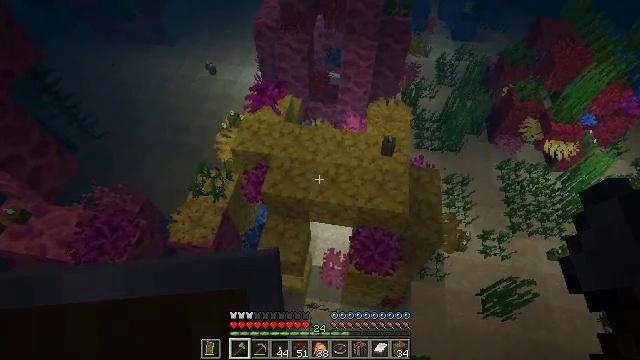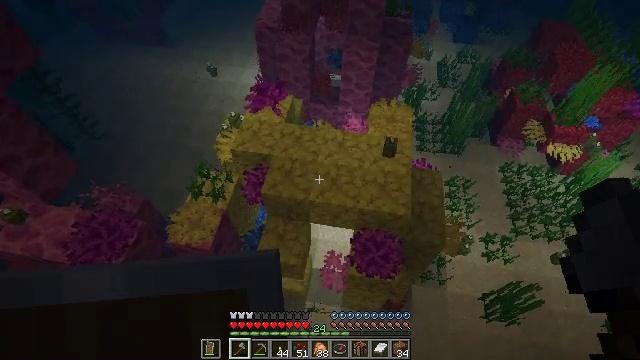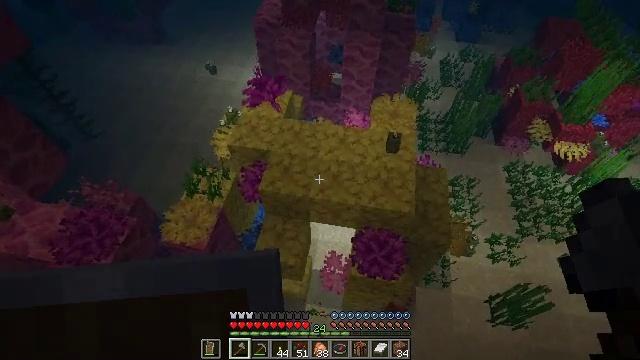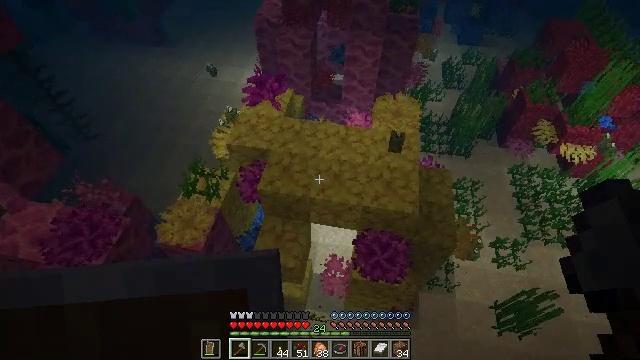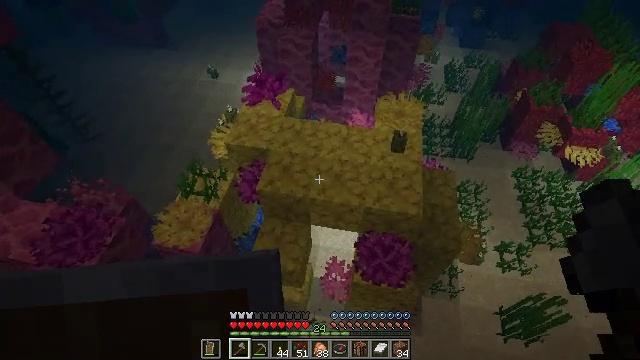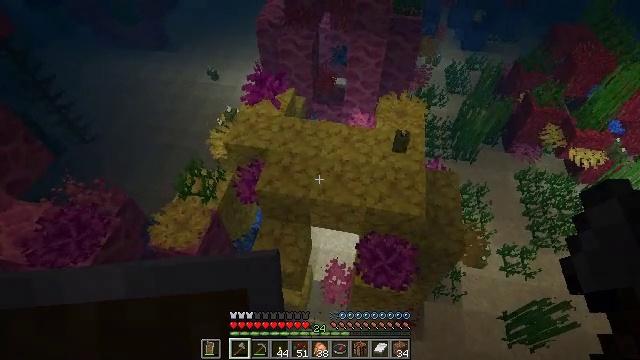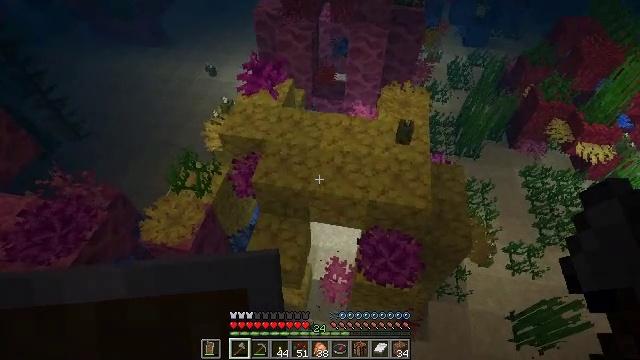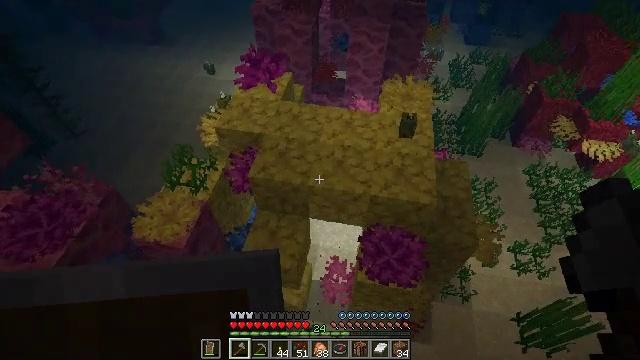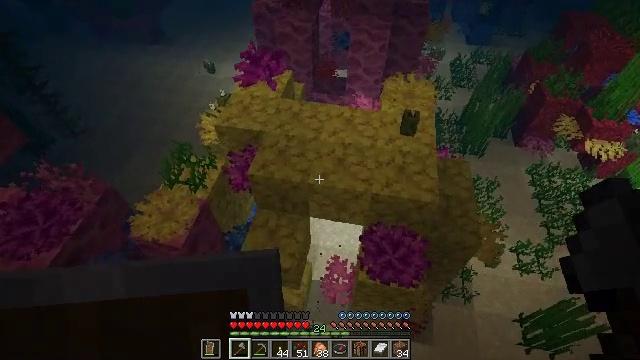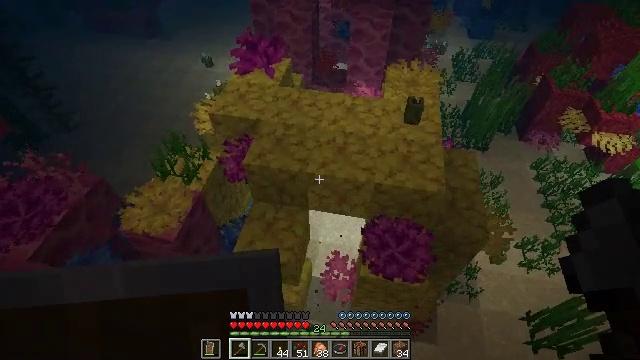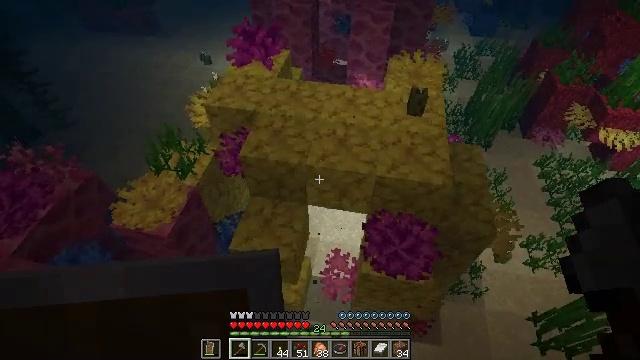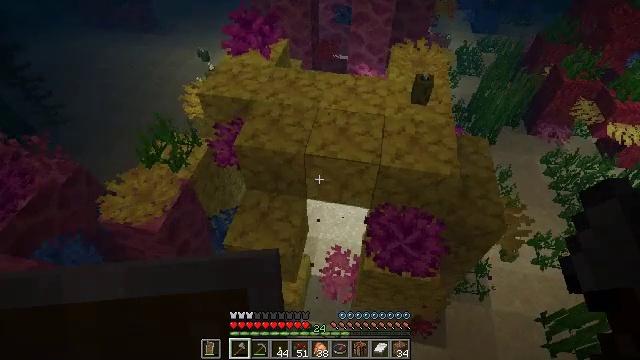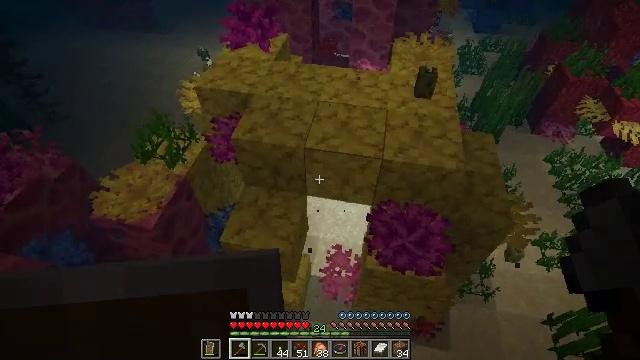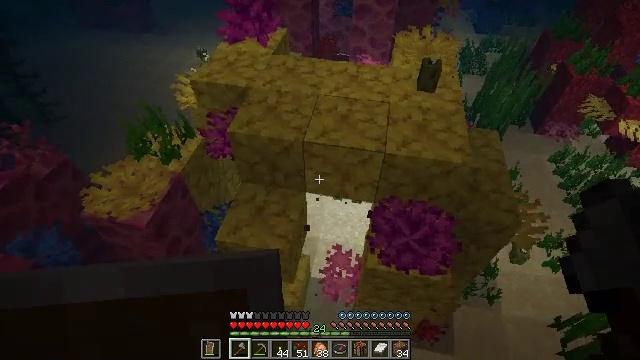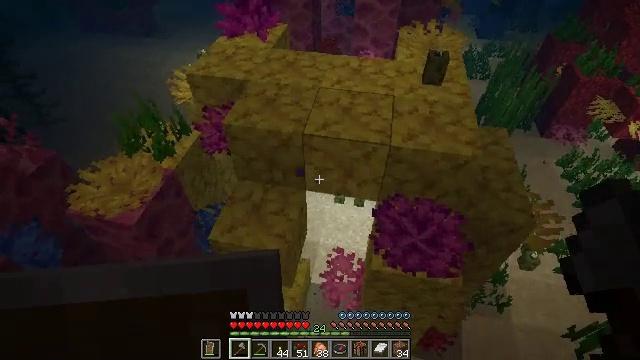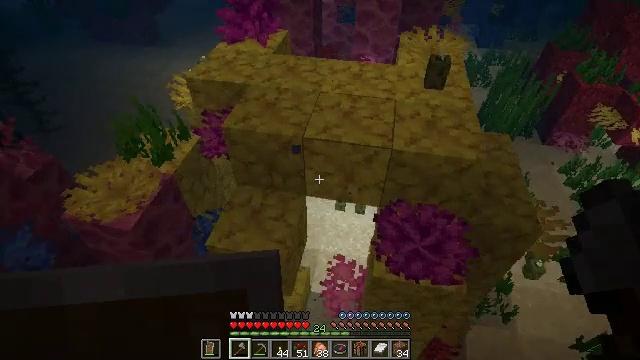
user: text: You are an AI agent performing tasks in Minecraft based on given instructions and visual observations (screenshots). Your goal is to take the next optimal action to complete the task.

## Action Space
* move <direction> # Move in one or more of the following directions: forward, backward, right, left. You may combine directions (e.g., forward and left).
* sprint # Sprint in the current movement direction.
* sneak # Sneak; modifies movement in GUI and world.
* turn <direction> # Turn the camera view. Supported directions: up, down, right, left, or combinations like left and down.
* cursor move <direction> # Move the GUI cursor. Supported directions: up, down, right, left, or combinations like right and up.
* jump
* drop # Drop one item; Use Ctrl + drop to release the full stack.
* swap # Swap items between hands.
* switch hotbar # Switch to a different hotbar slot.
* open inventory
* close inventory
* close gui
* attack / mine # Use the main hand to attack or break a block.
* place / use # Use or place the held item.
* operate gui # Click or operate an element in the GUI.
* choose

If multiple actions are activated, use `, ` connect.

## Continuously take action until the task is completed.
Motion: motion action
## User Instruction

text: Use hand or tool to break sea pickles.
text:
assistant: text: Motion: move forward, sneak
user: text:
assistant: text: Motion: move forward, sneak
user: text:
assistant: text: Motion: move forward, sneak
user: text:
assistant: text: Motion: move forward, sneak
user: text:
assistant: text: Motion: move forward, sneak
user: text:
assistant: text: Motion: move forward, sneak
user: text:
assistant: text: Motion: move forward, sneak
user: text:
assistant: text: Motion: move forward, sneak
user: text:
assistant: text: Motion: move forward, sneak
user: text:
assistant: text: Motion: move forward, sneak
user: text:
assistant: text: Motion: move forward, sneak
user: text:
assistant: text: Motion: move forward, sneak
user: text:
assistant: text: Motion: move forward, sneak
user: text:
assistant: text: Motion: move forward, sneak, turn up
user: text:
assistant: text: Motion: move forward, sneak, turn up
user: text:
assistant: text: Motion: move forward, sneak, turn up
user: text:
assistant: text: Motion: move forward, sneak, turn up
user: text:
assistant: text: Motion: move forward, sneak, turn up
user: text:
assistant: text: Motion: move forward, sneak, turn up
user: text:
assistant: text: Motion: move forward, sneak, turn up
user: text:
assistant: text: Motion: move forward, sneak
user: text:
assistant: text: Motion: move forward, sneak
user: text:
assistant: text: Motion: move forward, sneak
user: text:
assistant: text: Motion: move forward, sneak
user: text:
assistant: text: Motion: move forward, sneak
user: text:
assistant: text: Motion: move forward, sneak
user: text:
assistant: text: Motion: move forward, sneak, turn up
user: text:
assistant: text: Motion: move forward, sneak
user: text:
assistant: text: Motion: move forward and move right, sneak
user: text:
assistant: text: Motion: move forward and move right, sneak